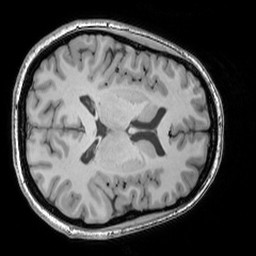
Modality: T1w
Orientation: axial
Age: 28
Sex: female
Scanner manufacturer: siemens
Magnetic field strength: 3 T
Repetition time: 1.9 s
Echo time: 0.00444 s